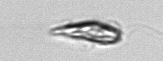
Label: Euglena